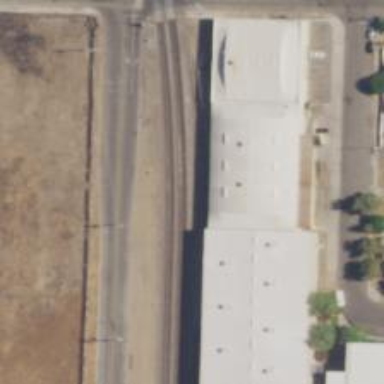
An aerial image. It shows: Rail spur service.